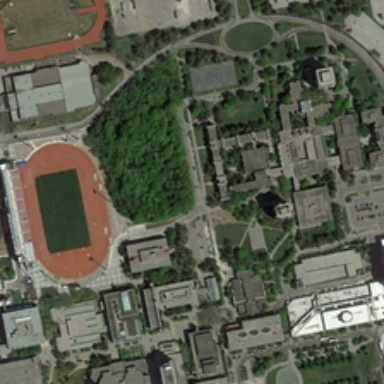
Many buildings and green trees are in a school with two playgrounds .